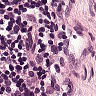
Metastatic tissue present: no